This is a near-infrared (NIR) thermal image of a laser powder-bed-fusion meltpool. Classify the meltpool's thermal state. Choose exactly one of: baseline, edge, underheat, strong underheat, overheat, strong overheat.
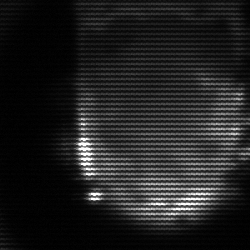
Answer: baseline